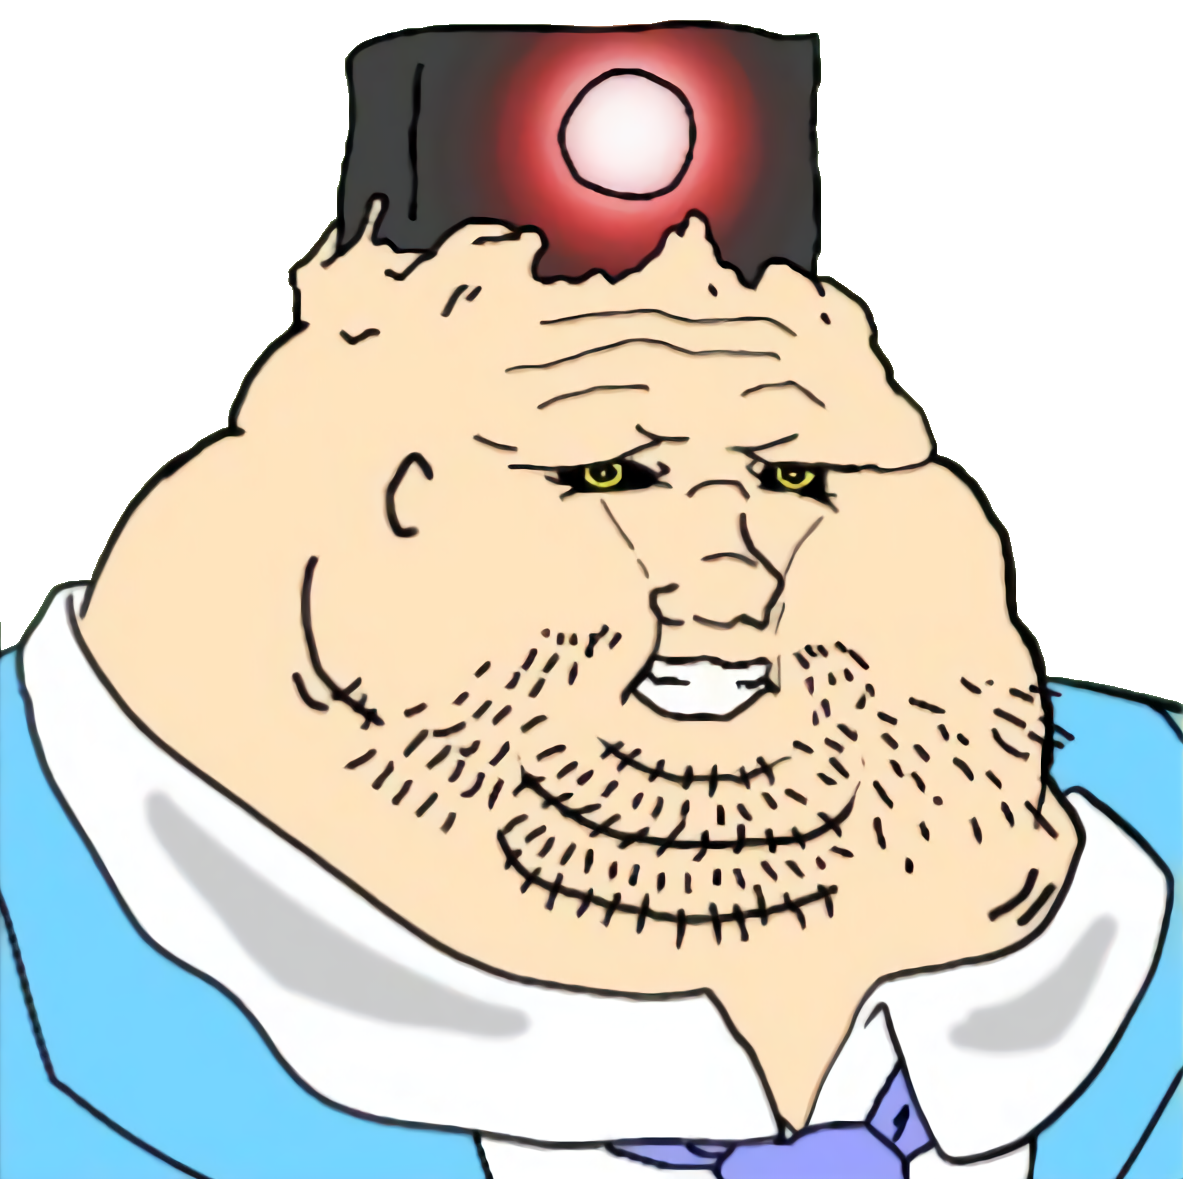
Label: 5_Blobjak